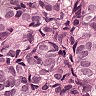
Metastatic tissue present: yes